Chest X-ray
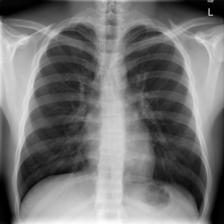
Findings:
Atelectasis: negative
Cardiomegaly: negative
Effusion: negative
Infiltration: negative
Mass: negative
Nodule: negative
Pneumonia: negative
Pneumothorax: negative
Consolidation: negative
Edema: negative
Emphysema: negative
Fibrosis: negative
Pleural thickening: negative
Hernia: negative